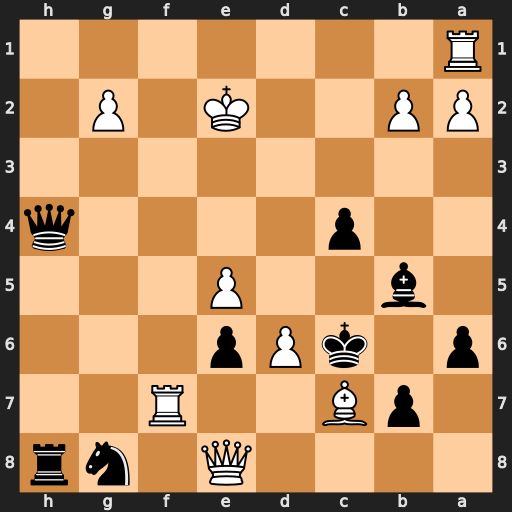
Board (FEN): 4Q1nr/1pB2R2/p1kPp3/1b2P3/2p4q/8/PP2K1P1/R7
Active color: b
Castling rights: -
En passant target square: -
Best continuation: Kc5 Bb6+ Kxb6 Rxb7+ Kxb7